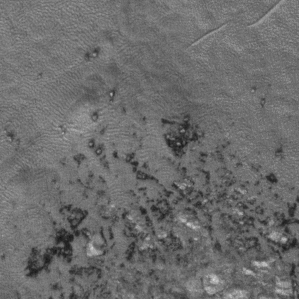
Label: frost